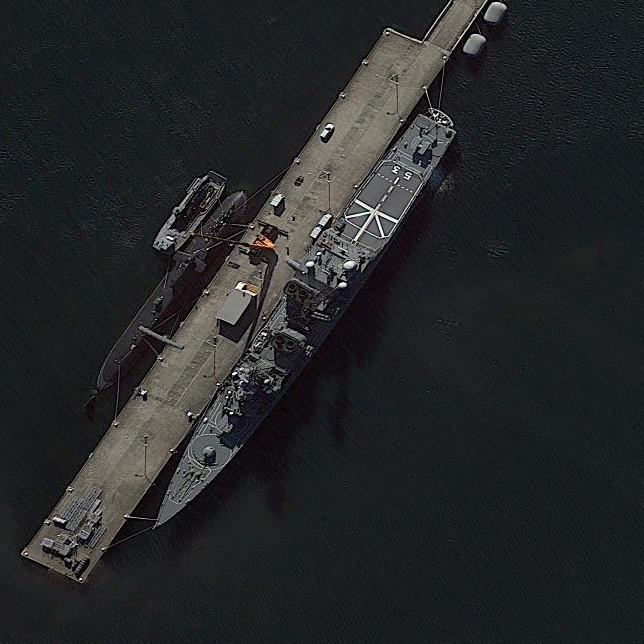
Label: cruiser